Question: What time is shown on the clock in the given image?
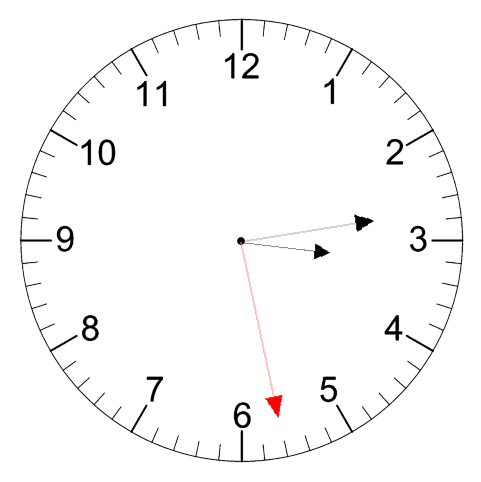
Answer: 03:13:28